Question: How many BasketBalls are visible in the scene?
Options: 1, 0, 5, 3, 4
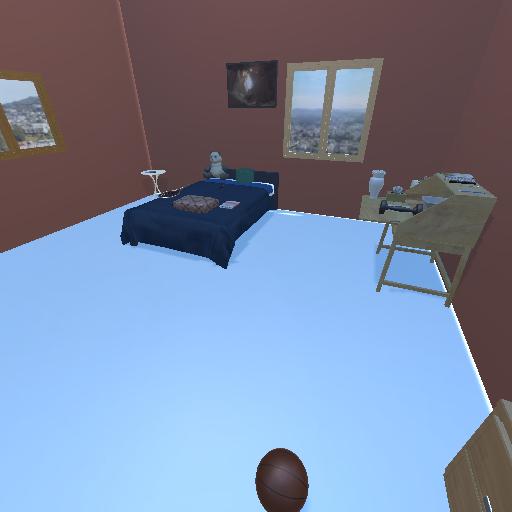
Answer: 1